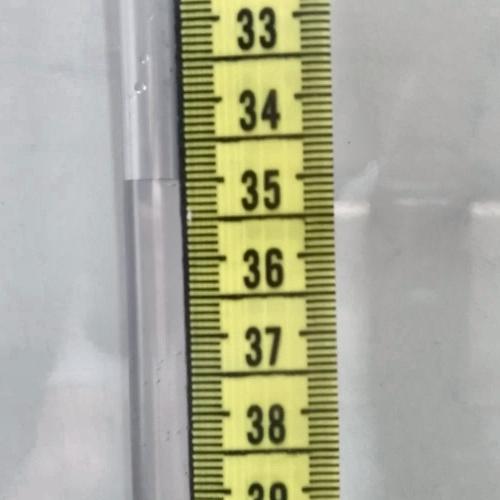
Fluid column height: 35.0 cm